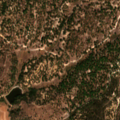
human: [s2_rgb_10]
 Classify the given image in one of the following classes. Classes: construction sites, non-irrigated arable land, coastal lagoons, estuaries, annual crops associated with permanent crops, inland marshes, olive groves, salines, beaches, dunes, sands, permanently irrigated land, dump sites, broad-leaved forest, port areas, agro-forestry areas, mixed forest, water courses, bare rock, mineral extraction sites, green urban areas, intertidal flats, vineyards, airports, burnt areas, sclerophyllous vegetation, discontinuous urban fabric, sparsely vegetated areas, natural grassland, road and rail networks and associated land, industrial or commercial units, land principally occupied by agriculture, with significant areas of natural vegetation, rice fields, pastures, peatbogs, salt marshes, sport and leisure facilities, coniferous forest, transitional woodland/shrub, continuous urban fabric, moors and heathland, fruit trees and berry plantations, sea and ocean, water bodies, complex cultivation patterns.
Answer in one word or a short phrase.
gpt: permanently irrigated land, agro-forestry areas, mixed forest